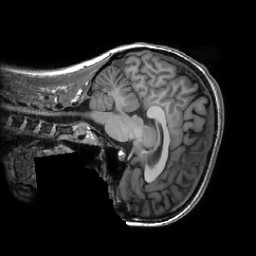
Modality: T1w
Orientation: sagittal
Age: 24
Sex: female
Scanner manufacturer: ge
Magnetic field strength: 3 T
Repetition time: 0.007348 s
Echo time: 0.003036 s